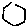
Label: hexagon